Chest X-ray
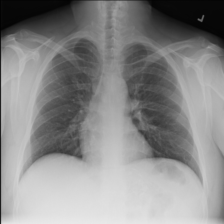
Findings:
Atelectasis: negative
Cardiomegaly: negative
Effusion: negative
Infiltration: negative
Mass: negative
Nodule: negative
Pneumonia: negative
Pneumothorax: negative
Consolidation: negative
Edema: negative
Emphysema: negative
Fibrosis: negative
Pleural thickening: negative
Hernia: negative